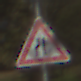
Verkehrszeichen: EinseitigVerengteFahrbahnLinks
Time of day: MorningAfternoon
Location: Outdoor (Nature)
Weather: PartlyCloudy
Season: NotSpecified
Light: Natural